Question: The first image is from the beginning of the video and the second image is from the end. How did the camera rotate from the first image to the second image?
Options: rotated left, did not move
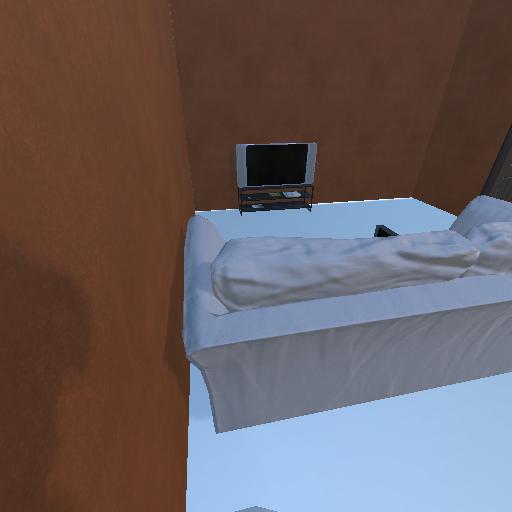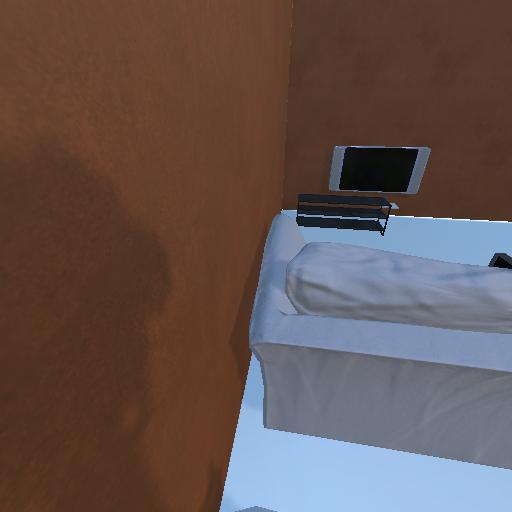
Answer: rotated left